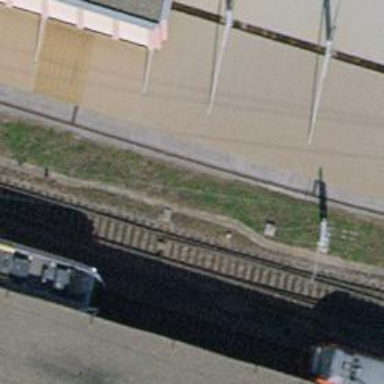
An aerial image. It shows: Railway switch.